Question: I have the following problem as shown in the figure. I have point cloud and a mesh generated by a tetrahedral algorithm. How would I carve the mesh using the that algorithm ? Are landmarks are the point cloud ?

Pseudo code of the algorithm:
'''
for every 3D feature point
convert it 2D projected coordinates
for every 2D feature point
cast a ray toward the polygons of the mesh
get intersection point
if zintersection < z of 3D feature point
for ( every triangle vertices )
cull that triangle.
'''
Here is a follow up implementation of the algorithm mentioned by the Guru Spektre :)
Update code for the algorithm:
'''
int i;
for (i = 0; i < out.numberofpoints; i++)
{
Ogre::Vector3 ray_pos = pos; // camera position);
Ogre::Vector3 ray_dir = (Ogre::Vector3 (out.pointlist[(i*3)], out.pointlist[(3*i)+1], out.pointlist[(3*i)+2]) - pos).normalisedCopy(); // vertex - camea pos ;
Ogre::Ray ray;
ray.setOrigin(Ogre::Vector3( ray_pos.x, ray_pos.y, ray_pos.z));
ray.setDirection(Ogre::Vector3(ray_dir.x, ray_dir.y, ray_dir.z));
Ogre::Vector3 result;
unsigned int u1;
unsigned int u2;
unsigned int u3;
bool rayCastResult = RaycastFromPoint(ray.getOrigin(), ray.getDirection(), result, u1, u2, u3);
if ( rayCastResult )
{
Ogre::Vector3 targetVertex(out.pointlist[(i*3)], out.pointlist[(3*i)+1], out.pointlist[(3*i)+2]);
float distanceTargetFocus = targetVertex.squaredDistance(pos);
float distanceIntersectionFocus = result.squaredDistance(pos);
if(abs(distanceTargetFocus) >= abs(distanceIntersectionFocus))
{
if ( u1 != -1 && u2 != -1 && u3 != -1)
{
std::cout << "Remove index "<< "u1 ==> " <<u1 << "u2 ==>"<<u2<<"u3 ==> "<<u3<< std::endl;
updatedIndices.erase(updatedIndices.begin()+ u1);
updatedIndices.erase(updatedIndices.begin()+ u2);
updatedIndices.erase(updatedIndices.begin()+ u3);
}
}
}
}
if ( updatedIndices.size() <= out.numberoftrifaces)
{
std::cout << "current face list===> "<< out.numberoftrifaces << std::endl;
std::cout << "deleted face list===> "<< updatedIndices.size() << std::endl;
manual->begin("Pointcloud", Ogre::RenderOperation::OT_TRIANGLE_LIST);
for (int n = 0; n < out.numberofpoints; n++)
{
Ogre::Vector3 vertexTransformed = Ogre::Vector3( out.pointlist[3*n+0], out.pointlist[3*n+1], out.pointlist[3*n+2]) - mReferencePoint;
vertexTransformed *=1000.0 ;
vertexTransformed = mDeltaYaw * vertexTransformed;
manual->position(vertexTransformed);
}
for (int n = 0 ; n < updatedIndices.size(); n++)
{
int n0 = updatedIndices[n+0];
int n1 = updatedIndices[n+1];
int n2 = updatedIndices[n+2];
if ( n0 < 0 || n1 <0 || n2 <0 )
{
std::cout<<"negative indices"<<std::endl;
break;
}
manual->triangle(n0, n1, n2);
}
manual->end();
'''
Follow up with the algorithm:
I have now two versions one is the triangulated one and the other is the carved version.
It's not not a surface mesh.
Here are the two files
<URL>
<URL>
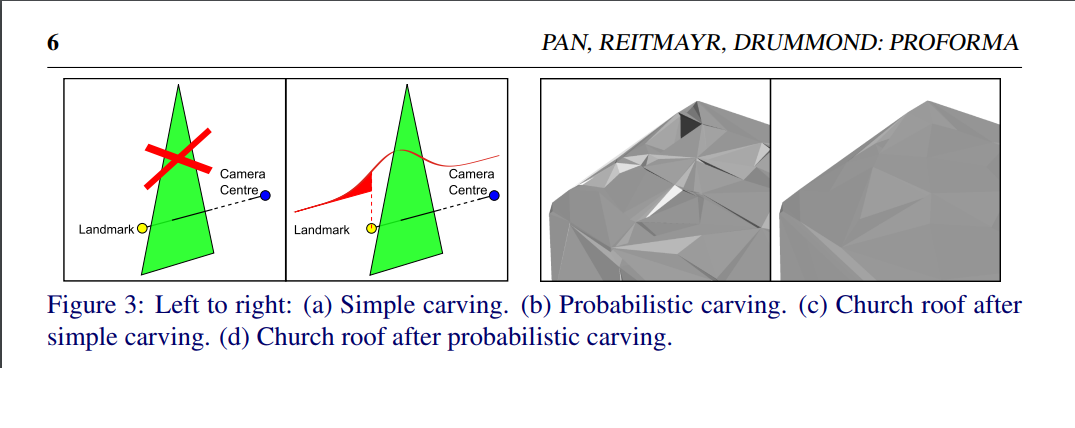
Answer: I see it like this:
<URL>
So you got image from camera with known <URL> and and focal length.
From that you know where exactly the focal point is and where the image is proected onto the camera chip (Z_near plane). So any vertex, its corresponding pixel and focal point lies on the same line.
So for each view cas ray from focal point to each vertex of the pointcloud. and test if any face of the mesh hits before hitting face containing target vertex. If yes remove it as it would block the visibility.
in this context is just feature point corresponding to from pointcloud. It can be anything detectable (change of intensity, color, pattern whatever) usually is used for this. You should have them located already as that is the input for pointcloud generation. If not you can peek pixel corresponding to each vertex and test for background color.
Not sure how you want to do this without the input images. For that you need to decide which vertex is visible from which side/view. May be it is doable form nearby vertexes somehow (like using vertex density points or corespondence to planar face...) or the algo is changed somehow for finding unused vertexes inside mesh.
To cast a ray do this:
'''
ray_pos=tm_eye*vec4(imgx/aspect,imgy,0.0,1.0);
ray_dir=ray_pos-tm_eye*vec4(0.0,0.0,-focal_length,1.0);
'''
where 'tm_eye' is camera direct transform matrix, 'imgx,imgy' is the 2D pixel position in image normalized to '<-1,+1>' where '(0,0)' is the middle of image. The 'focal_length' determines the of camera and aspect ratio is ratio of image resolution 'image_ys/image_xs'
Ray triangle intersection equation can be found here:
- <URL>
If I extract it:
'''
vec3 v0,v1,v2; // input triangle vertexes
vec3 e1,e2,n,p,q,r;
float t,u,v,det,idet;
//compute ray triangle intersection
e1=v1-v0;
e2=v2-v0;
// Calculate planes normal vector
p=cross(ray[i0].dir,e2);
det=dot(e1,p);
// Ray is parallel to plane
if (abs(det)<1e-8) no intersection;
idet=1.0/det;
r=ray[i0].pos-v0;
u=dot(r,p)*idet;
if ((u<0.0)||(u>1.0)) no intersection;
q=cross(r,e1);
v=dot(ray[i0].dir,q)*idet;
if ((v<0.0)||(u+v>1.0)) no intersection;
t=dot(e2,q)*idet;
if ((t>_zero)&&((t<=tt)) // tt is distance to target vertex
{
// intersection
}
'''
To move between normalized image '(imgx,imgy)' and raw image '(rawx,rawy)' coordinates for image of size '(imgxs,imgys)' where '(0,0)' is top left corner and '(imgxs-1,imgys-1)' is bottom right corner you need:
'''
imgx = (2.0*rawx / (imgxs-1)) - 1.0
imgy = 1.0 - (2.0*rawy / (imgys-1))
rawx = (imgx + 1.0)*(imgxs-1)/2.0
rawy = (1.0 - imgy)*(imgys-1)/2.0
'''
I finally got to the point I can compile sample test input data for this to get even started (as you are unable to share valid data at all):
<URL>
I created small app with hard-coded mesh (gray) and pointcloud (aqua) and simple camera control. Where I can save any number of views (screenshot + camera direct matrix). When loaded back it aligns with the mesh itself (yellow ray goes through aqua dot in image and goes through the table mesh too). The blue lines are casted from camera focal point to its corners. This will emulate the input you got. The second part of the app will use only these images and matrices with the point cloud (no mesh surface anymore) tetragonize it (already finished) now just cast ray through each landmark in each view (aqua dot) and remove all tetragonals before target vertex in pointcloud is hit (this stuff is not even started yet may be in weekend)... And lastly store only surface triangles (easy just use all triangles which are used just once also already finished except the save part but to write wavefront obj from it is easy ...).
I added landmark detection and matching with the point cloud
<URL>
as you can see only valid rays are cast (those that are visible on image) so some points on point cloud does not cast rays (singular aqua dots)). So now just the ray/triangle intersection and tetrahedron removal from list is what is missing...